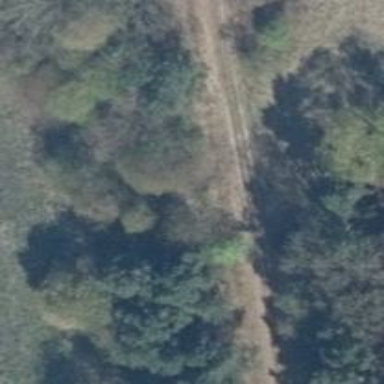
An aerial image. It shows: Track road with concrete surface and grade 1 track type.